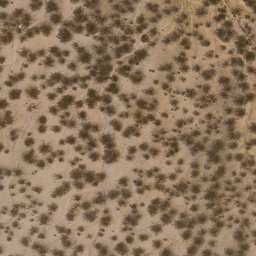
Label: chaparral